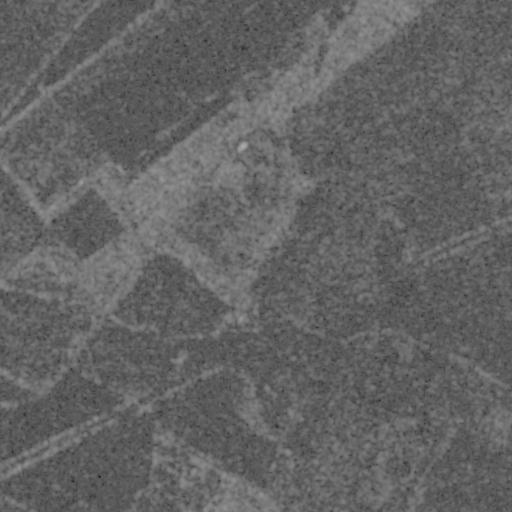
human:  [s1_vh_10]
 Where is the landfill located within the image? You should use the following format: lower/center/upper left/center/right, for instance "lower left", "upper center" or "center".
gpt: The landfill is located in the center of the image.
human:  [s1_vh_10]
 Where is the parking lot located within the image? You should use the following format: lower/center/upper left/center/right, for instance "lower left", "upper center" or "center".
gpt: The parking lot is located in the center of the image.
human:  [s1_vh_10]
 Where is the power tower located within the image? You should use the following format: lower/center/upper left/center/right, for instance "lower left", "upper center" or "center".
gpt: The power tower is located in the lower right of the image.
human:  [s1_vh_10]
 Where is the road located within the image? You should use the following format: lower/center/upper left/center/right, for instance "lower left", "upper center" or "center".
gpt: There is no road in the image.

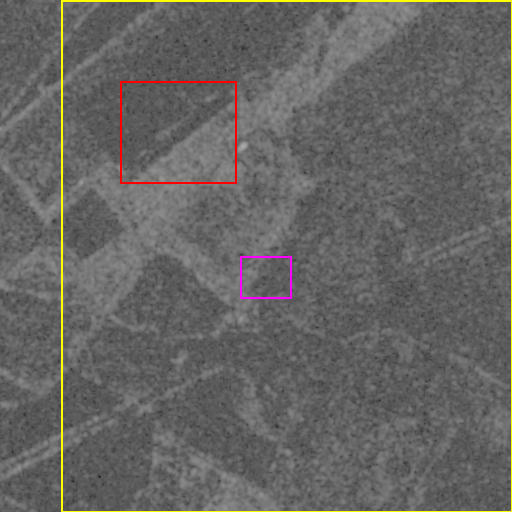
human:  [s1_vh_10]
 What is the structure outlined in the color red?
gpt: The structure outlined in red is an airport apron.
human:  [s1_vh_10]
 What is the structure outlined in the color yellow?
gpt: The structure outlined in yellow is a crop field.
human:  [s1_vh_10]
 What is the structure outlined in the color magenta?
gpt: The structure outlined in magenta is a landfill.
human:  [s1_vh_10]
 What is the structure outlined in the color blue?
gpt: There is no blue outline.